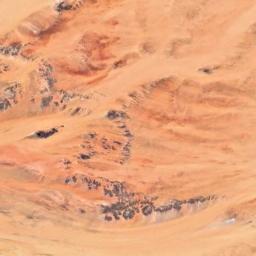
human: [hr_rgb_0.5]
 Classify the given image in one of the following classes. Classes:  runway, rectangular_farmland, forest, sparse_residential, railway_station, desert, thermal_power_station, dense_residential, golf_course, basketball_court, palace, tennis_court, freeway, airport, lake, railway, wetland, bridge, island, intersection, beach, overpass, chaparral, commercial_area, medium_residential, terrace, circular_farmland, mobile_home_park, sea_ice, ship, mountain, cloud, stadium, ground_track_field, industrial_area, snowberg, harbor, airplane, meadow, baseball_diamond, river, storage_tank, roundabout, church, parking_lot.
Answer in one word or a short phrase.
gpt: desert